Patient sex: M
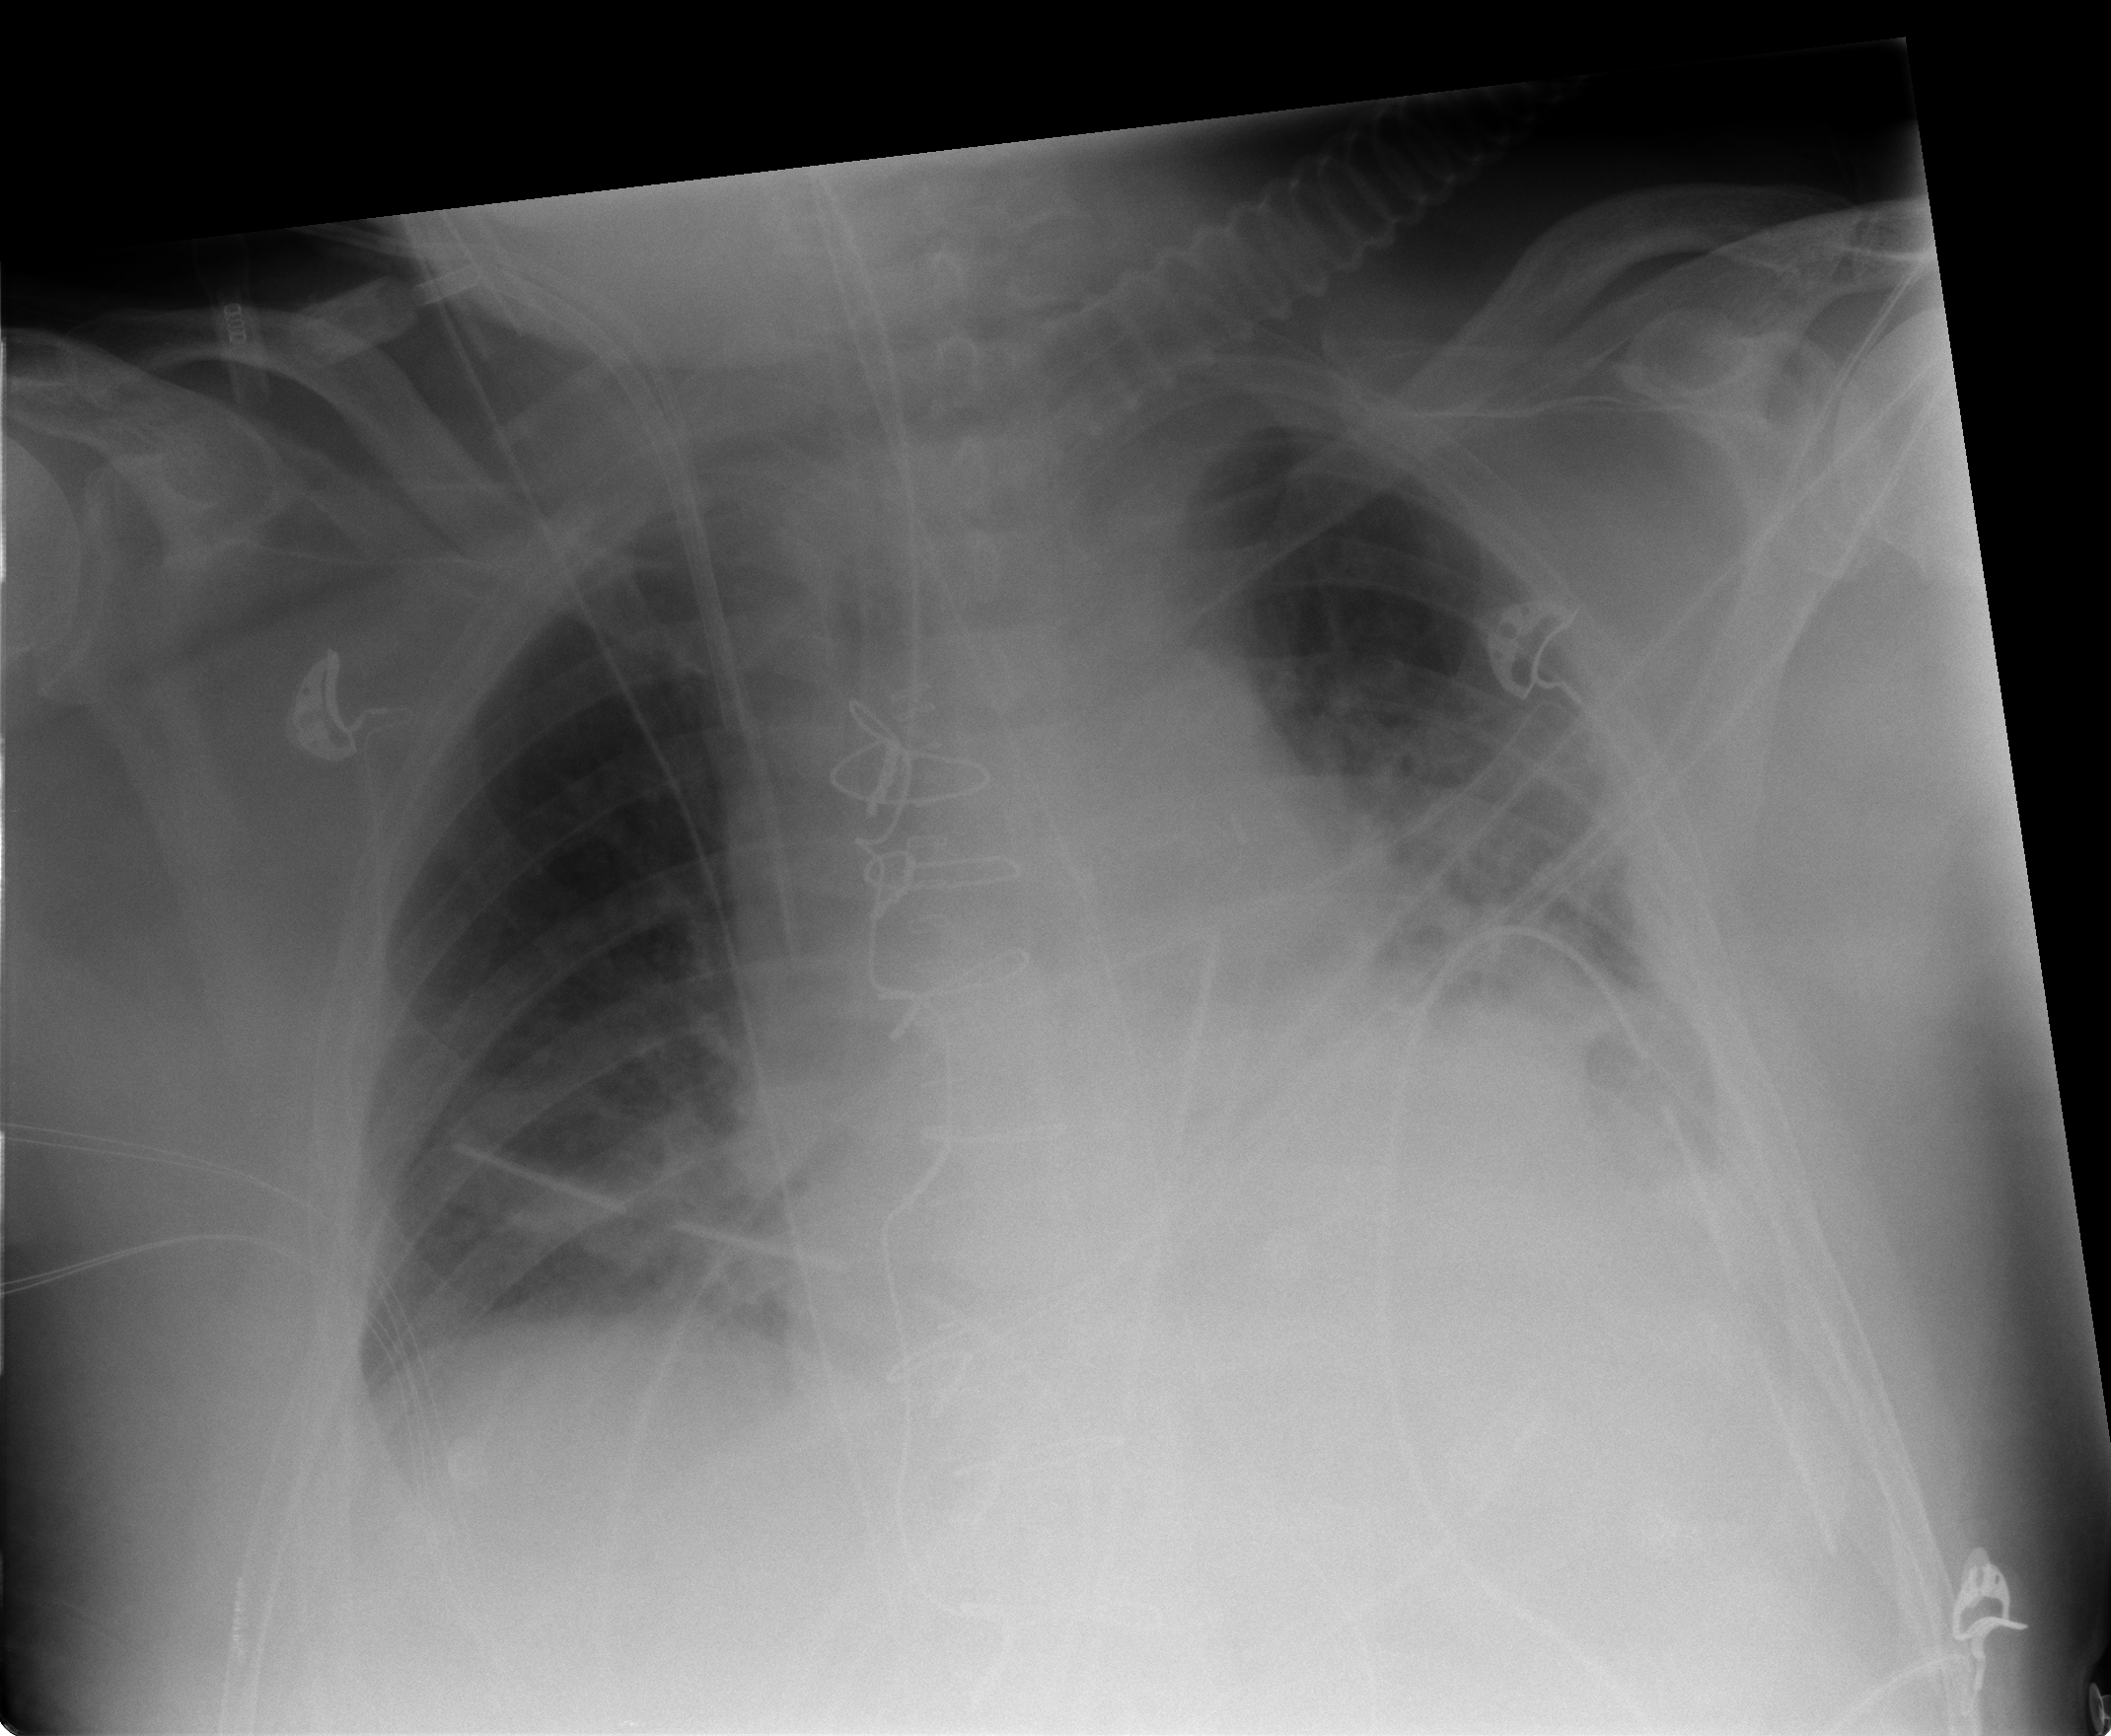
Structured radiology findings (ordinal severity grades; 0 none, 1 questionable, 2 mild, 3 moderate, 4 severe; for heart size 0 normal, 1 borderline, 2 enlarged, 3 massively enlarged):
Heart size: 2
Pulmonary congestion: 0
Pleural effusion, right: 0
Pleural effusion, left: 2
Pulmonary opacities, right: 0
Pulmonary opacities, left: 0
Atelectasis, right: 0
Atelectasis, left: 2